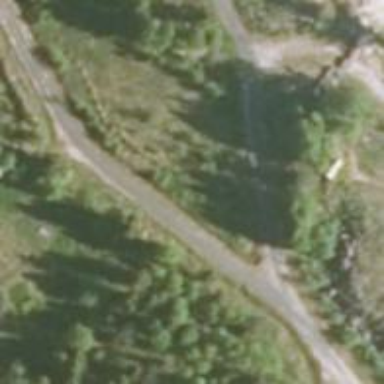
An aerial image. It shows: Unclassified road.